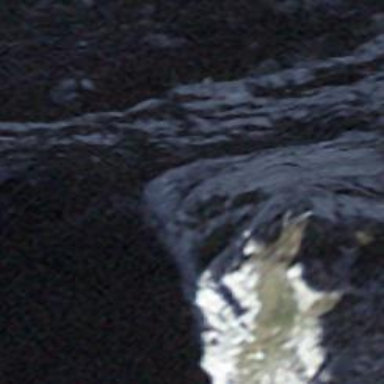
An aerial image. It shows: Cliff in nature.